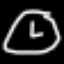
Label: clock